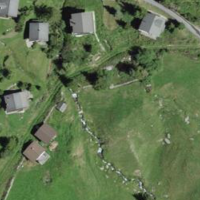
EUNIS habitat code: 55
Species observed at this site:
Cyanistes caeruleus
Prunella collaris
Lophophanes cristatus
Parus major
Turdus viscivorus
Pyrrhocorax graculus
Spinus spinus
Periparus ater